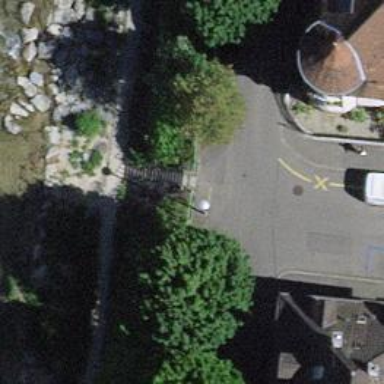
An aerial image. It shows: Set of cobblestone steps.